Field crop: tomato
Growth stage: 2
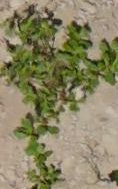
Species: portulaca